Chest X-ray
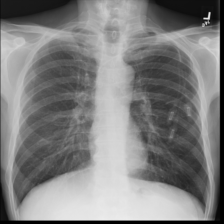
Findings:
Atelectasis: negative
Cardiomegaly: negative
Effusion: negative
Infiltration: negative
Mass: negative
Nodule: negative
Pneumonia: negative
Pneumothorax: negative
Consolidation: negative
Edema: negative
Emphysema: negative
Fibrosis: negative
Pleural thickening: negative
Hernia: negative